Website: lowes
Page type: customer-info-address
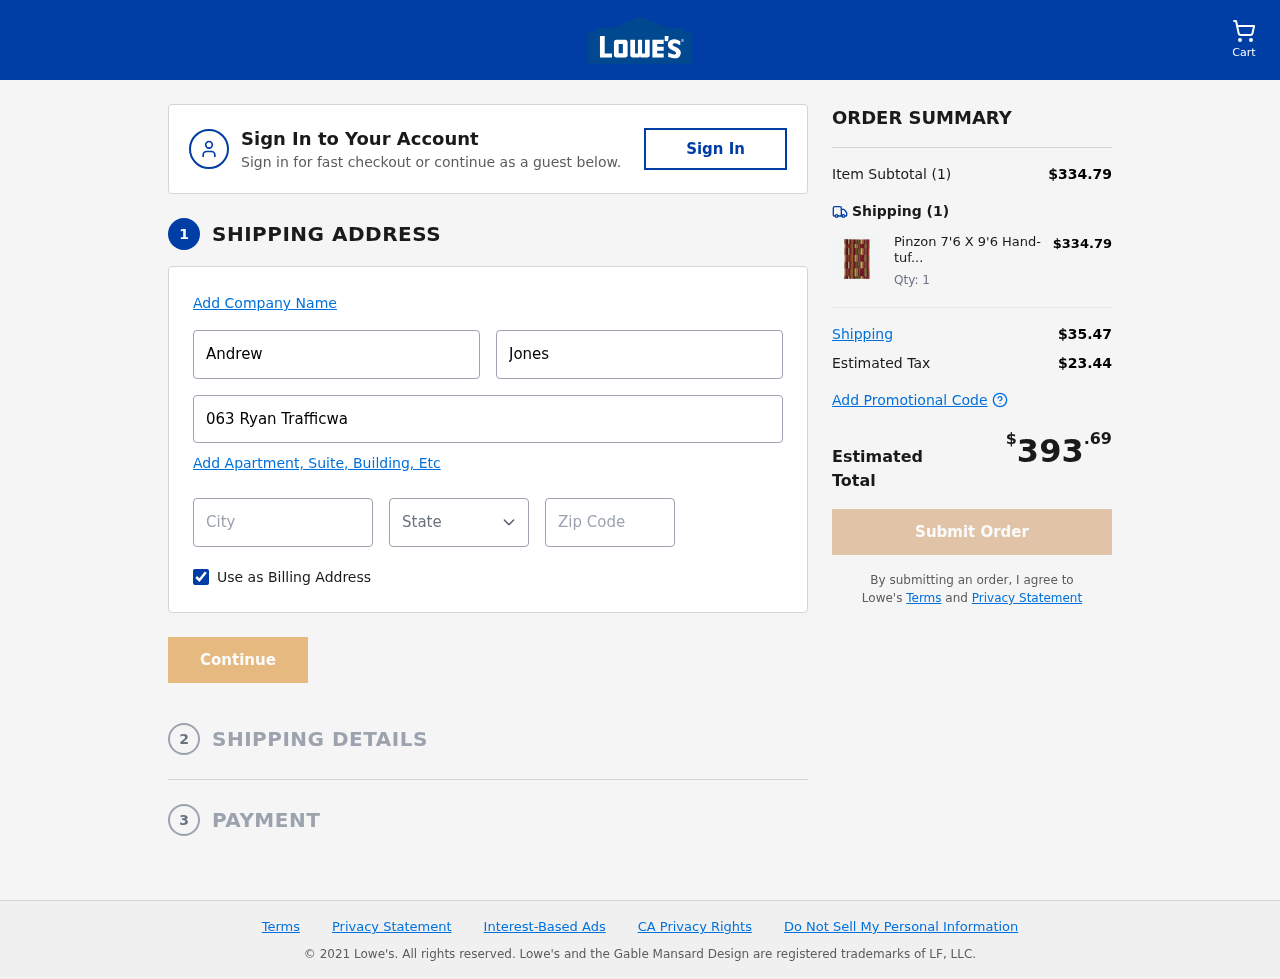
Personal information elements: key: PII_CITY
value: Lake Jesus
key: PII_FIRSTNAME
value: Andrew
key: PII_LASTNAME
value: Jones
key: PII_POSTCODE
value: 01253
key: PII_STATE_ABBR
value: GU
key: PII_STREET
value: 063 Ryan Trafficway Suite 982
Product elements: key: PRODUCT1_NAME
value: Pinzon 7'6 X 9'6 Hand-tufted Loft Wool Rug
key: PRODUCT1_PRICE
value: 334.79
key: PRODUCT1_QUANTITY
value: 1
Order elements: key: ORDER_NUM_ITEMS
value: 1
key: ORDER_SUBTOTAL
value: $334.79
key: ORDER_NUM_ITEMS2
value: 1
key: ORDER_SHIPPING_COST
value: $35.47
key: ORDER_TAX
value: $23.44
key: ORDER_TOTAL
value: $393.69